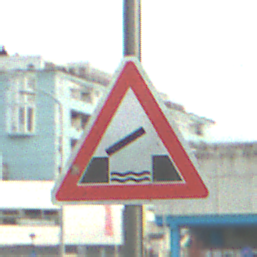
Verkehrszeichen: BeweglicheBruecke
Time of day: MorningAfternoon
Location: Outdoor (Urban)
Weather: PartlyCloudy
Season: NotSpecified
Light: Natural